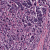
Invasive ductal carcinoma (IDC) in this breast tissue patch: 1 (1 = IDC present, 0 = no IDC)